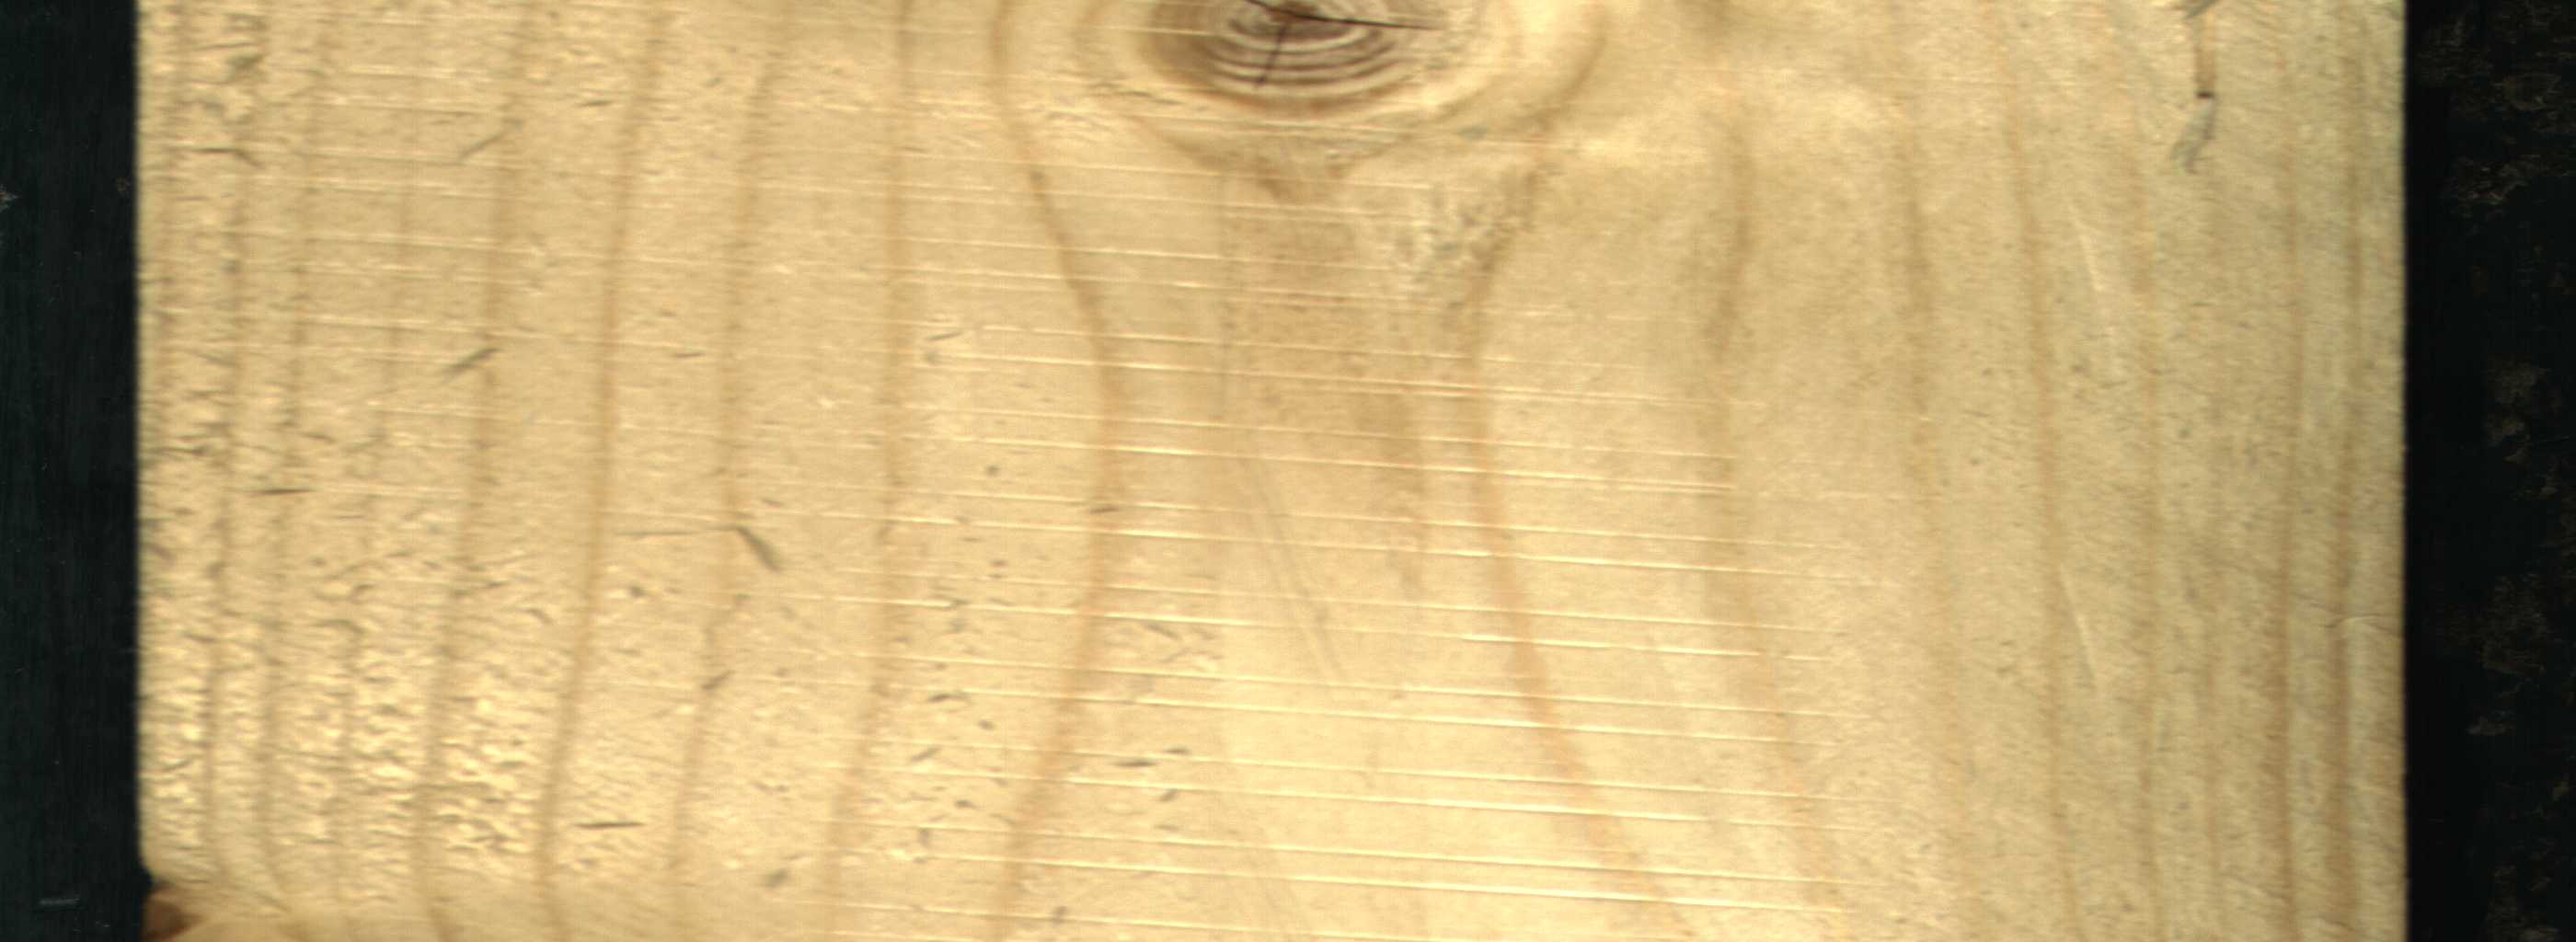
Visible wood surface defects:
knot_with_crack
Live_Knot